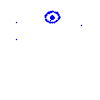
Particle: electron